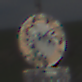
Verkehrszeichen: VerbotFahrzeugeAllerArt
Zusatzzeichen unten: BesondereFahrzeugeUndTransportgueter11
Umgebung: Outdoor, Nature
Tageszeit: SunriseSunset
Wetter: PartlyCloudy
Licht: Natural
Jahreszeit: NotSpecified
Kontrast: LowContrast